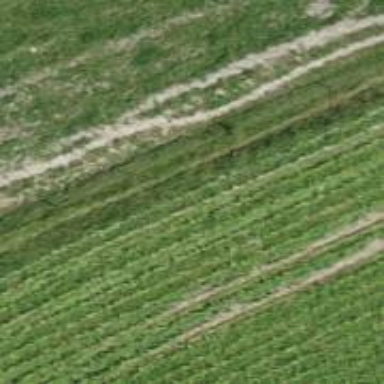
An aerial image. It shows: Path covered in grass.